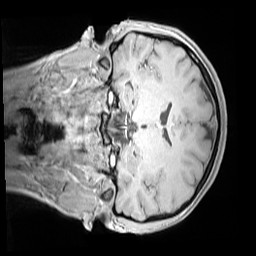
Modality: MP2RAGE
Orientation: coronal
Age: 13
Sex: female
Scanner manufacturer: siemens
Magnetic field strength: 3 T
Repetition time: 4 s
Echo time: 0.00303 s